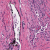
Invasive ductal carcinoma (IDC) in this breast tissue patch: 0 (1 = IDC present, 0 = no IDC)